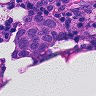
Metastatic tissue present: yes